Field crop: maize
Growth stage: 2
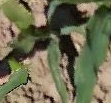
Species: maize